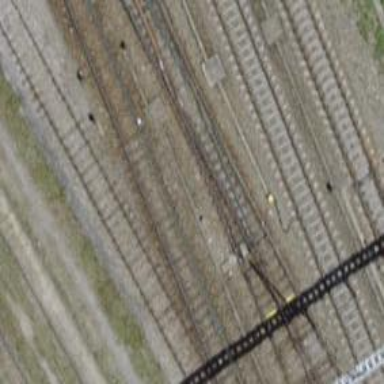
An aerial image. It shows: Rail yard with electrified rails and single track.